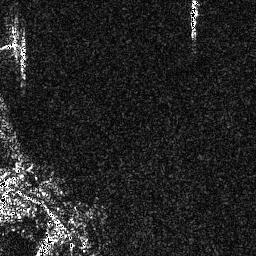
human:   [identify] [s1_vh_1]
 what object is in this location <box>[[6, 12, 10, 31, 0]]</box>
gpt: <ref>1 medium ship at the top left</ref>